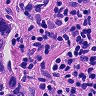
Metastatic tissue present: yes